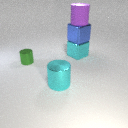
large cyan metal cylinder to the right of small green metal cylinder